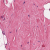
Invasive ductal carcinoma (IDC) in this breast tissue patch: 0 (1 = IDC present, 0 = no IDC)